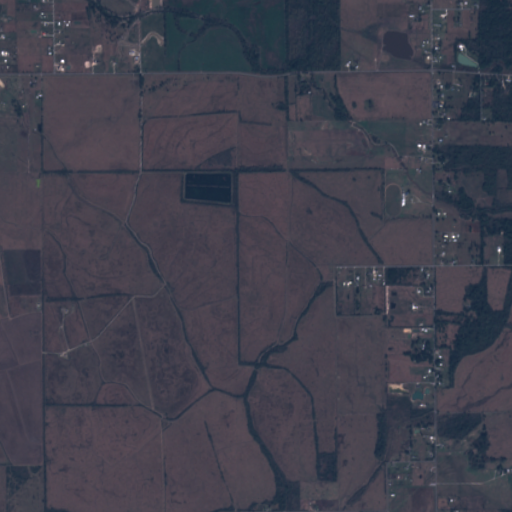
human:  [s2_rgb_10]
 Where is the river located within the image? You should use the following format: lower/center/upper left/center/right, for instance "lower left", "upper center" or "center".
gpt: The river is located in the right of the image.
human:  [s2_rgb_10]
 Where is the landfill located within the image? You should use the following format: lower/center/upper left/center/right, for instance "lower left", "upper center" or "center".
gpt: There is no landfill in the image.